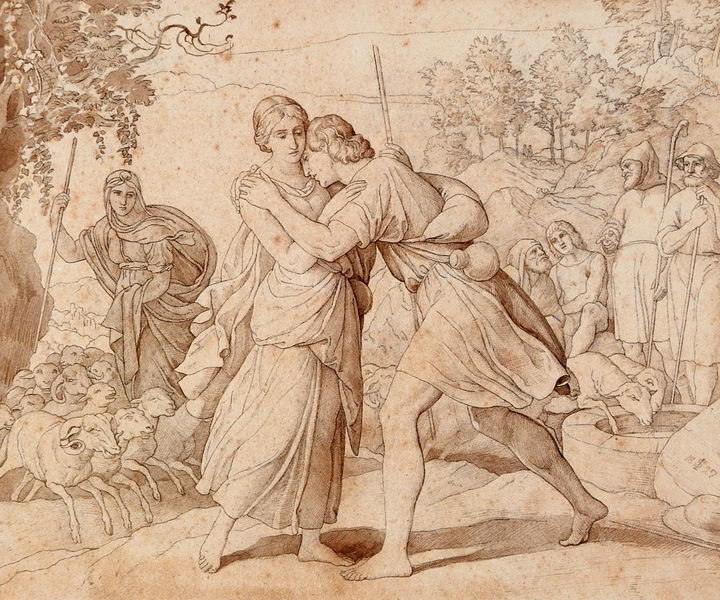
Titel: Jakob und Rahel am Brunnen
Künstler: Julius Schnorr von Carolsfeld
Standort: Schweinfurt
Institution: Museum Georg Schäfer
Schlagwörter: baum, blätter, feder, felsen, gruppe, himmel, laub, mann, schatten, wasser, wolken, bäume, frauen, landschaft, menschen, äste, braun, frau, frisur, haar, hut, kleid, licht, männer, skizze, weiss, zeichnung, gürtel, rot, tiere, weg, bart, flasche, bibel, falten, faru, historie, kleidung, mensch, trauer, gelehrte, erde, hügel, natur, zweige, boden, gewand, haare, gewänder, mutter, paar, mittelscheitel, scheitel, traurig, wald, brunnen, genre, sack, stock, beine, schrift, kuss, papier, umarmung, unterhaltung, stab, zuschauer, gepäck, berge, gebirge, risse, mauer, grafik, graphik, herde, monochrom, linien, pause, rast, sepia, figuren, romantik, tusch, faltenwurf, schattens, waden, nazarener, gruppen, umarmen, barfuss, pärchen, laviert, tusche, gefäß, schaf, antike, burg, kreuz, abschied, wandern, weinen, druck, radierung, stich, schwarzweiß, beutel, mythologie, gestalten, herzen, liebespaar, trost, jüngling, stäbe, schmerz, reise, wanderer, sage, märchen, begegnung, mönch, onne, tränke, heilige, speer, hörner, begrüßung, hirtenstab, femme, deutsche romantik, anlehnen, kupferstich, gravure, bock, lämmer, schafe, schafbock, schafböcke, hirte, hirten, hirtin, schäfer, schäferin, pfeil, riß, rötel, gruß, sakral, sohn, lavierung, amour, anna, kaputze, trösten, couple, reconfort, handzeichnung, dessin, schafherde, widder, passion, hirt, schwindt, cornelius, moritz von schwind, schnorr, jakob, joachim, marienleben, veit, julius schnorr von carolsfeld, märchne, abscied, bergers, kallebasse, mann & frau, mnn, reinhard, séparation, verabschiedung, wehmut, flsche, scene, jeune homme, far, bergère, drucj, moutons, en, abreuvoir, baumenschenm